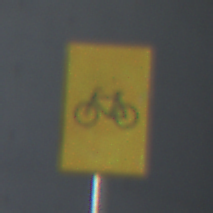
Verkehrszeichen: RadverkehrOhnePfeilsymbol
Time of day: MorningAfternoon
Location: Outdoor (Urban)
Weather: PartlyCloudy
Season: NotSpecified
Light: Natural